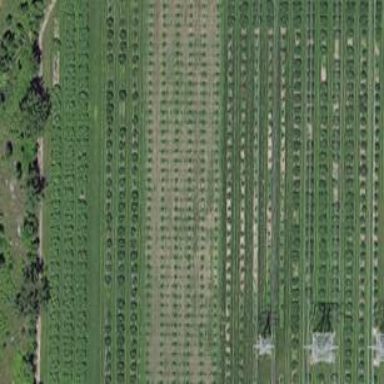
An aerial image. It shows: Orchard.